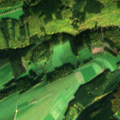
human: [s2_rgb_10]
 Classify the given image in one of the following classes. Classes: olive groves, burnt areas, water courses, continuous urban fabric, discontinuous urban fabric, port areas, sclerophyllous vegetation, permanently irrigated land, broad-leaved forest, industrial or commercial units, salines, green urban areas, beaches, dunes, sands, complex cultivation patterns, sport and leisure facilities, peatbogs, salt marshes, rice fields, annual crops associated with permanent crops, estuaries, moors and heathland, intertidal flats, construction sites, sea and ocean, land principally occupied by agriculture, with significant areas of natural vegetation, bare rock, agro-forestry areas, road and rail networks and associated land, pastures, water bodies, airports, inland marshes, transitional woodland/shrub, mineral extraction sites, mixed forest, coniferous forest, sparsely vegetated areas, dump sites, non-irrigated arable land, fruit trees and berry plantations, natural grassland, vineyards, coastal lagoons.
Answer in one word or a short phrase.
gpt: pastures, complex cultivation patterns, broad-leaved forest, coniferous forest